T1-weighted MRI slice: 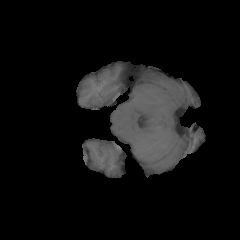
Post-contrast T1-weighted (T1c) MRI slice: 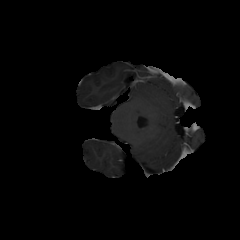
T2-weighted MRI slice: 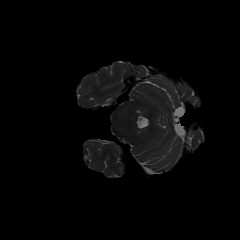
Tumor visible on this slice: no